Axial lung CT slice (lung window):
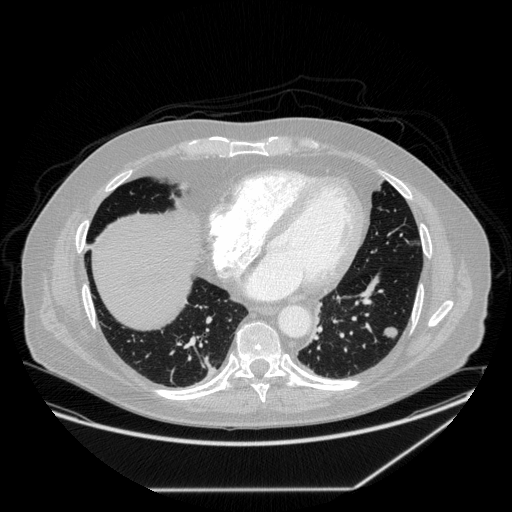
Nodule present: yes
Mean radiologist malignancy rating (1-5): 3.75